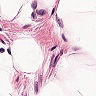
Metastatic tissue present: no